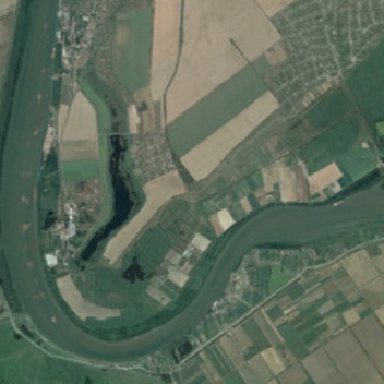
The river runs farmland .